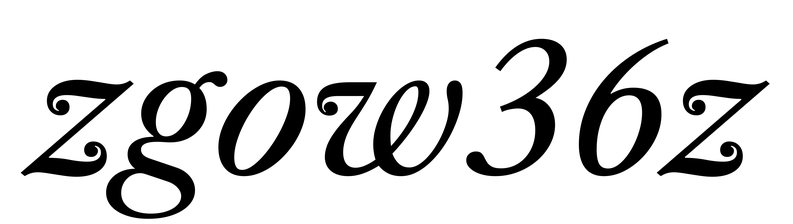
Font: LibreCaslonText-Italic_Italic